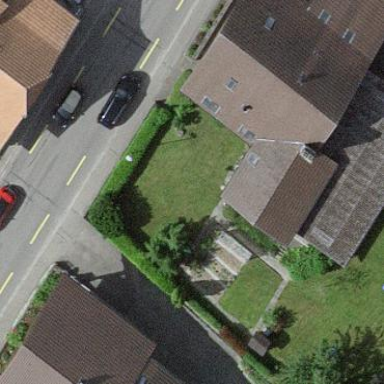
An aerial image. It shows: Residential building.